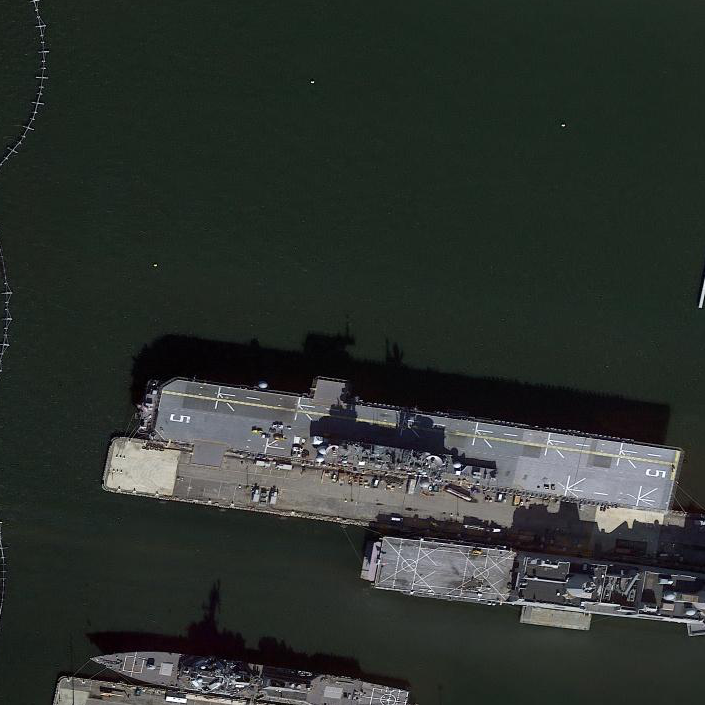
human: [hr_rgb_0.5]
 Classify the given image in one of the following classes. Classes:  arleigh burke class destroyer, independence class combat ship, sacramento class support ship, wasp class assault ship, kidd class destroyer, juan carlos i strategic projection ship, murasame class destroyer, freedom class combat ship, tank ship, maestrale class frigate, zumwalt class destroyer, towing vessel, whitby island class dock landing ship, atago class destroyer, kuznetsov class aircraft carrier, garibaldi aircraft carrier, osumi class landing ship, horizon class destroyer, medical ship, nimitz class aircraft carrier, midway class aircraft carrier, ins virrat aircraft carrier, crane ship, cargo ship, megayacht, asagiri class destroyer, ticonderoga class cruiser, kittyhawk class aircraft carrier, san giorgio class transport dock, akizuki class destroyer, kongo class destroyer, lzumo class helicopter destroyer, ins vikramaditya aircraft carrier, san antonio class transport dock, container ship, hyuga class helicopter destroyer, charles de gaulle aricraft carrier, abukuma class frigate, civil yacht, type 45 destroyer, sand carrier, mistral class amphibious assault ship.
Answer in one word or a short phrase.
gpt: Wasp class assault ship